如图，点$C$、$D$在线段$AB$上，$AC=BD$，那么下列结论中，正确的是（\quad）

figure1

A. $\overrightarrow{AC}$ 与 $\overrightarrow{BD}$ 是相等向量 \qquad B. $\overrightarrow{AD}$ 与 $\overrightarrow{BD}$ 是平行向量

C. $\overrightarrow{AD}$ 与 $\overrightarrow{BD}$ 是相反向量 \qquad D. $\overrightarrow{AD}$ 与 $\overrightarrow{BC}$ 是相等向量
【解答】
【答案】B

【分析】由 $AC=BD$，可得 $AD=BC$，即可得 $\overrightarrow{AD}$ 与 $\overrightarrow{BC}$ 是平行向量，$\overrightarrow{AD}=-\overrightarrow{CB}$，$\overrightarrow{AC}=-\overrightarrow{BD}$，继而证得结论．

【解析】A、$\because AC=BD$，

$\therefore \overrightarrow{AC}=-\overrightarrow{BD}$，该选项错误；

B、$\because$ 点 $C、D$ 是线段 $AB$ 上的两个点，

$\therefore \overrightarrow{AD}$ 与 $\overrightarrow{BD}$ 是平行向量，该选项正确；

C、$\because AC=BC$，

$\therefore AD \neq BD$，

$\therefore \overrightarrow{AD}$ 与 $\overrightarrow{BD}$ 不是相反向量，该选项错误；

D、$\because AC=BD$，

$\therefore AD=BC$，

$\therefore \overrightarrow{AD}=-\overrightarrow{BC}$，该选项错误；

故选：B．

【点睛】本题考查了平面向量的知识．注意掌握相等向量与相反向量的定义是解此题的关键．
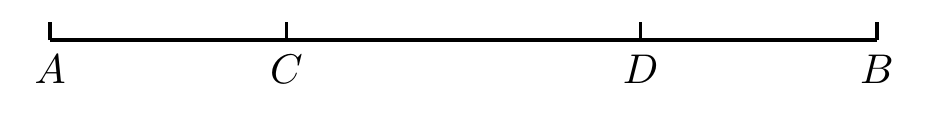